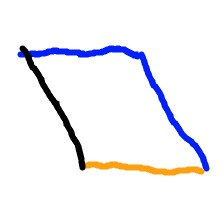
Shape: parallelogram